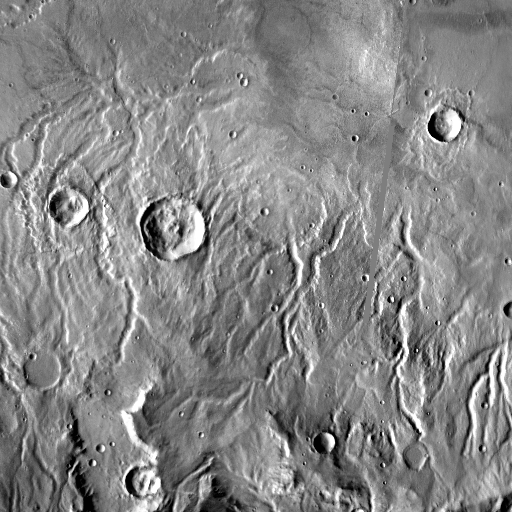
Crater classes present: Background, Other, Layered, Buried